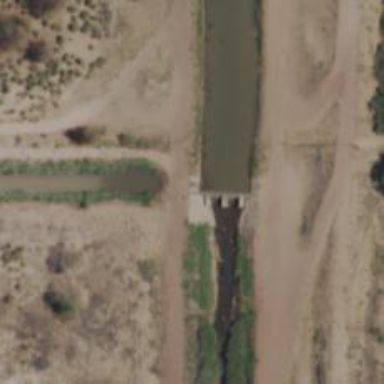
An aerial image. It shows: Lock gate on waterway.